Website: home-depot
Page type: customer-info-address
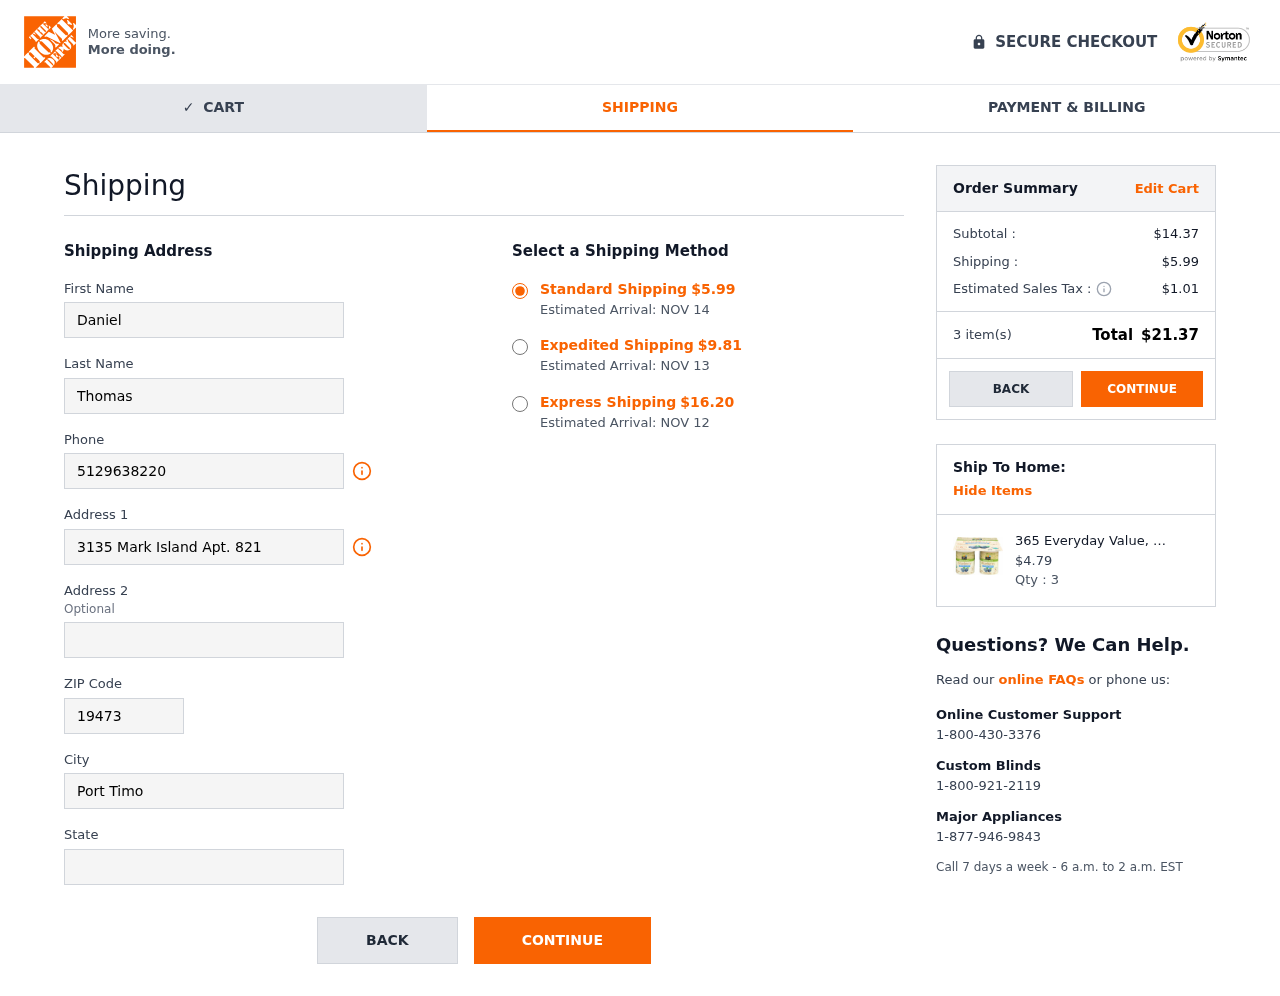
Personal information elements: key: PII_CITY
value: Port Timothy
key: PII_FIRSTNAME
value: Daniel
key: PII_LASTNAME
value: Thomas
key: PII_PHONE
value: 5129638220
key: PII_POSTCODE
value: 19473
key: PII_STATE
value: Louisiana
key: PII_STREET
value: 3135 Mark Island Apt. 821
Product elements: key: PRODUCT1_NAME
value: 365 Everyday Value, Organic Whole Milk Yogurt, Blueberry, 6 ct
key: PRODUCT1_PRICE
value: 4.79
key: PRODUCT1_QUANTITY
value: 3
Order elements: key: ORDER_SHIPPING_COST
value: $5.99
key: ORDER_DELIVERY_DATE
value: Estimated Arrival: NOV 14
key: ORDER_SHIPPING_COST_EXPEDITED
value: $9.81
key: ORDER_DELIVERY_DATE_EXPEDITED
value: Estimated Arrival: NOV 13
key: ORDER_SHIPPING_COST_EXPRESS
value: $16.20
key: ORDER_DELIVERY_DATE_EXPRESS
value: Estimated Arrival: NOV 12
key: ORDER_SUBTOTAL
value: $14.37
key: ORDER_TAX
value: $1.01
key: ORDER_NUM_ITEMS
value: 3 item(s)
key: ORDER_TOTAL
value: $21.37